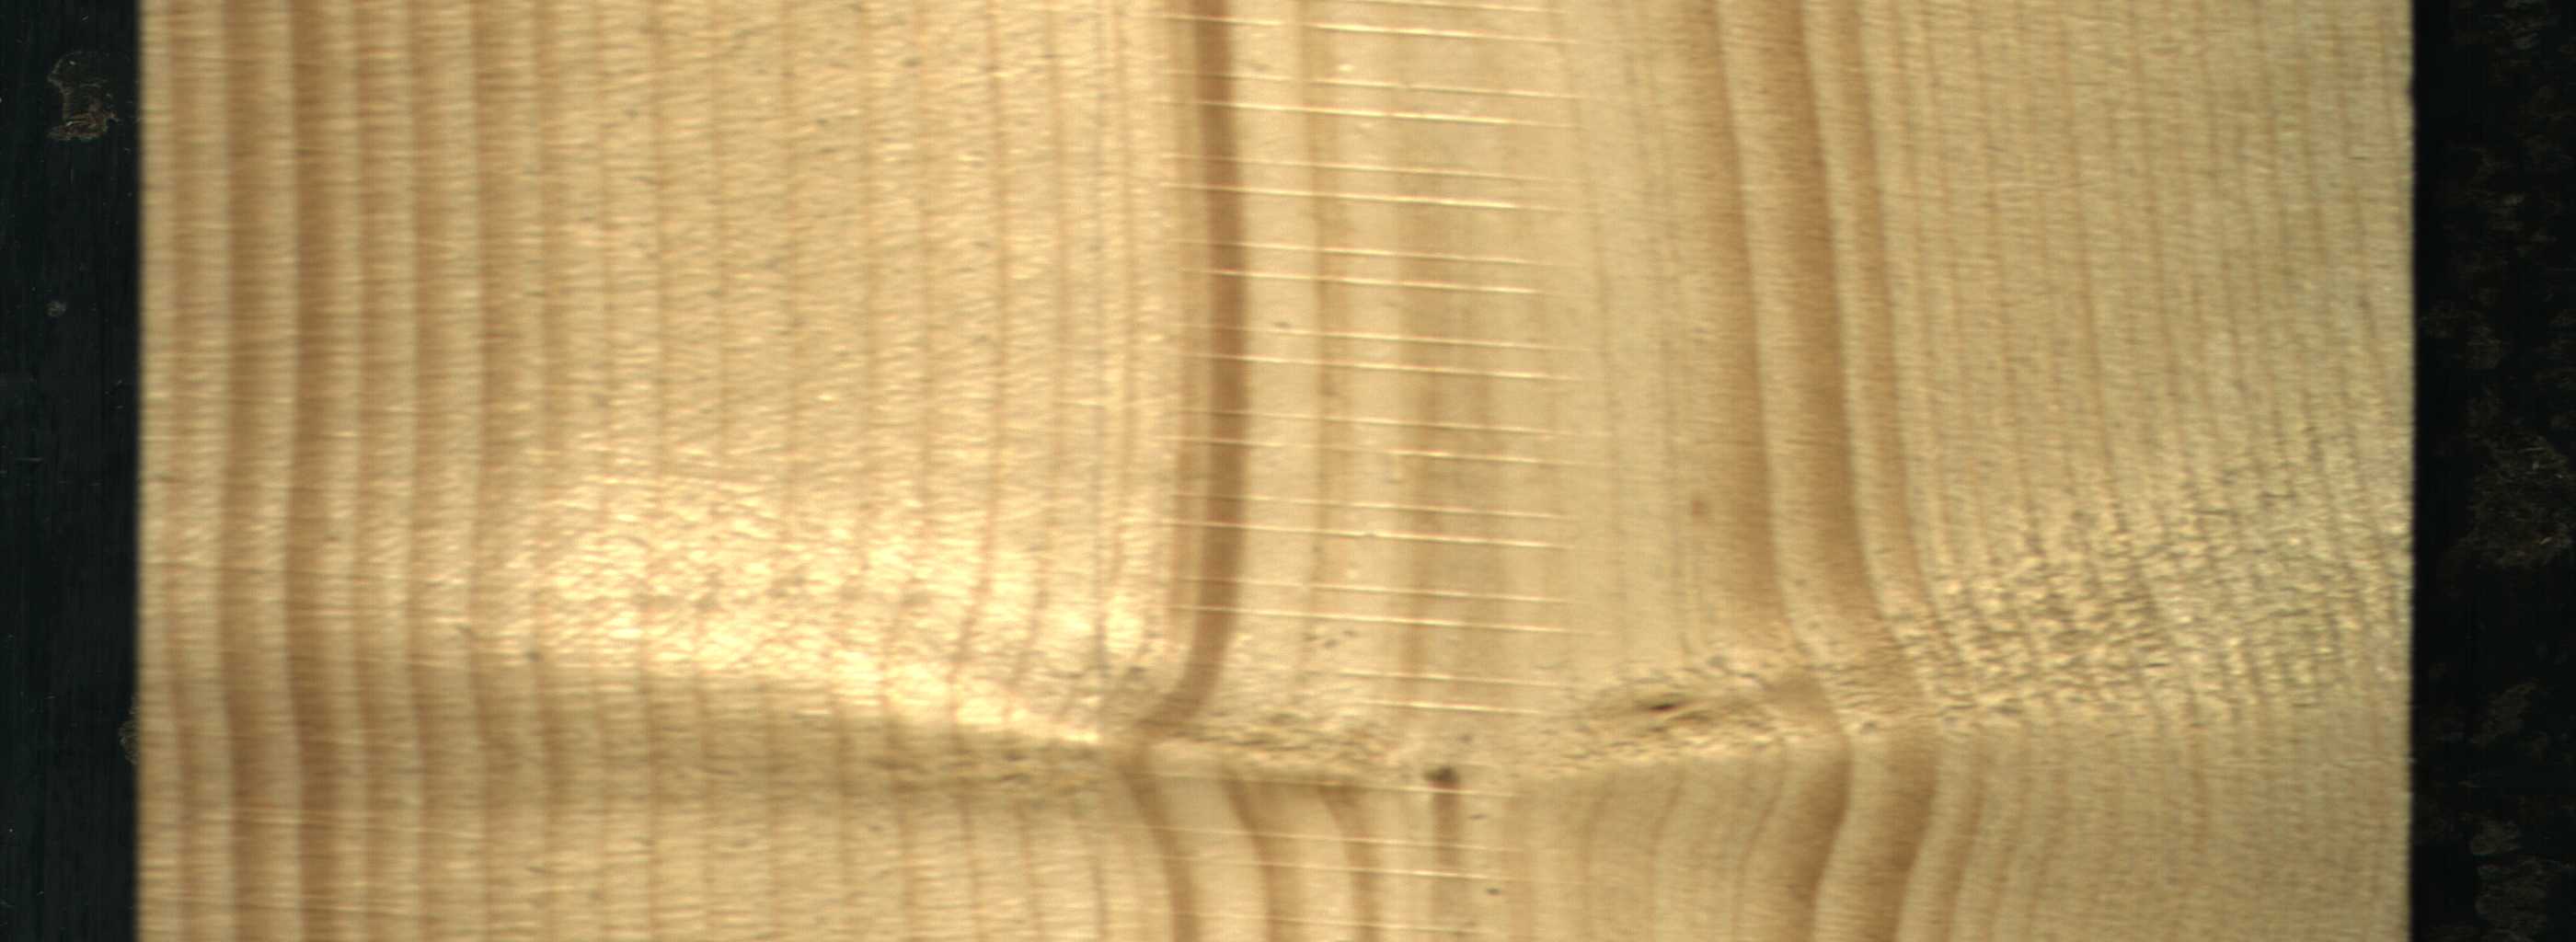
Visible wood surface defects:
Live_Knot